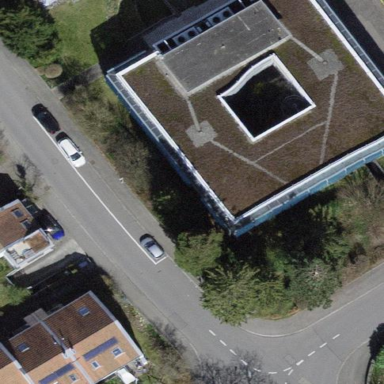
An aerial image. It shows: Office building.